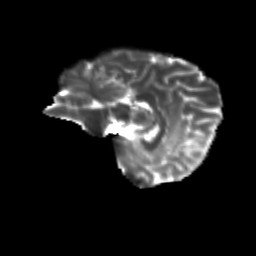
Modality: T2w
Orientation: sagittal
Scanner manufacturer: siemens
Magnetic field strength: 3 T
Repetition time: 9.2 s
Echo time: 0.084 s